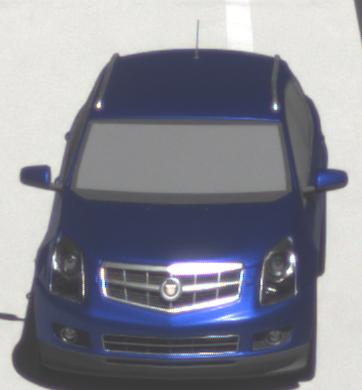
Make: Cadillac
Model: SRX 3.0 V6
Detailed model: SRX (II)
Model produced from: 2010/12
Model produced until: 2012/01
Doors: 5
Color: blue
Road condition: dry road
Daytime: midday
Contrast: medium contrast